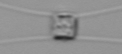
Label: Chaetoceros_similis